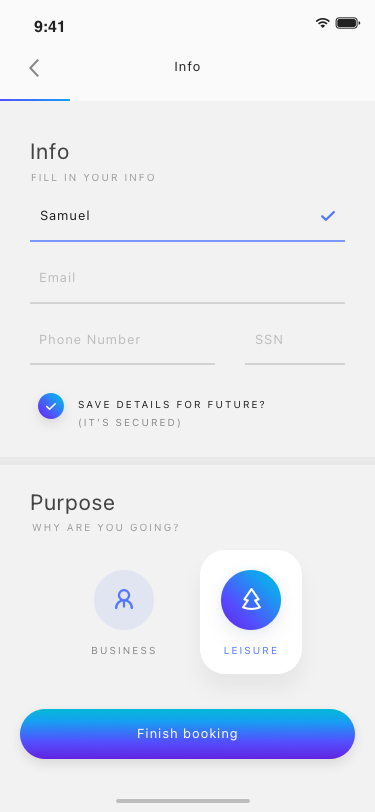
Text in this UI design:
Finish booking
leisure
business
why are you going?
Purpose
(It’s secured)
Save Details for future?
SSN
Phone Number
Email
Samuel
fill in your info
Info
Info
9:41